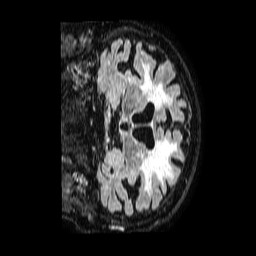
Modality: FLAIR
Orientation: coronal
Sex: female
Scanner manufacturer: philips
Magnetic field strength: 1.5 T
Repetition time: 4.8 s
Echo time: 0.3 s